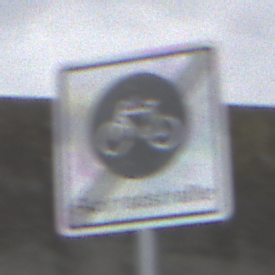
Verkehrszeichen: EndeFahrradstrasse
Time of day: Midday
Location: Outdoor (Suburban)
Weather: Overcast
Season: NotSpecified
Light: Natural